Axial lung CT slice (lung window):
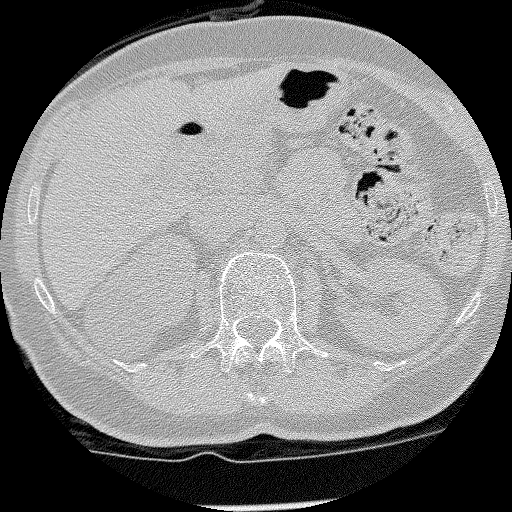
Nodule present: no